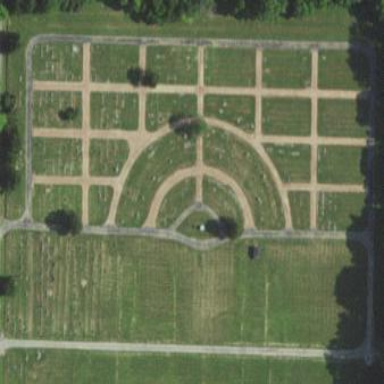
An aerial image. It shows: Cemetery.